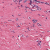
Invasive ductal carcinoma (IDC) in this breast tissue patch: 0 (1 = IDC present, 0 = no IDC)